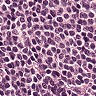
Metastatic tissue present: no